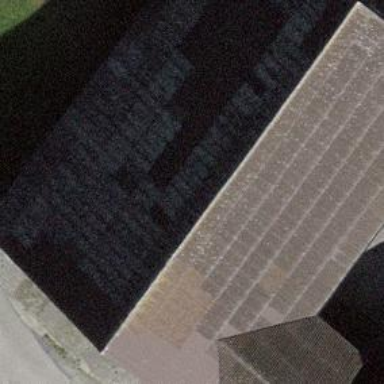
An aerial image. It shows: Rural barn.